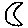
Label: moon